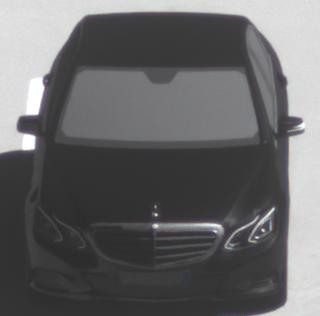
Make: Mercedes-Benz
Model: E 200
Detailed model: E-Class (212) Limousine
Model produced from: 2013/04
Model produced until: 2015/10
Doors: 4
Color: black
Road condition: dry road
Daytime: midday
Contrast: high contrast